Question: Let me try ask this again with a code snippet with what I have tried
I'm trying to format a Jquery autocomplete to include a heading for each of the data sources and to highlight the term. I'm using Codeigniter and thought maybe the easiest would be to format it before i send it back:
'''
$( ".auto-search" ).autocomplete({
source: '/json/autocomplete_search',
minLength: 2,
});
'''
'''
public function autocomplete_search()
{
$term = $this->input->get('term');
//load model and get results
$this->load->model("mymodel");
$results1= $this->mymodel->search_one($term);
$results2= $this->mymodel->search_two($term);
//Start JSON string
$json='[';
//first source
if ($result1->num_rows() > 0)
{
$json .= '{"value":"<h3>Heading One<h3>"}';
foreach ($results1->result_array() as $r1)
{
$result = str_replace($term,"<strong>".$term."</strong>",$r1['title']);
$json .= ',{"value":"'.$result.'"}';
}
}
//second source
if ($result2->num_rows() > 0)
{
if ($result1->num_rows() > 0){$json .= ',';}
$json .= '{"value":"<h3>Heading Two<h3>"}';
foreach ($results2->result_array() as $r2)
{
$result = str_replace($term,"<strong>".$term."</strong>",$r2['location']);
$json .= ',{"value":"'.$result.'"}';
}
}
//Close JSON string
$json .= ']';
echo $json;
}'
'''
Unfortunately I'm not getting a formatted output, instead, it actually adds the words < h1> and < strong> to the output. Here is sample output:

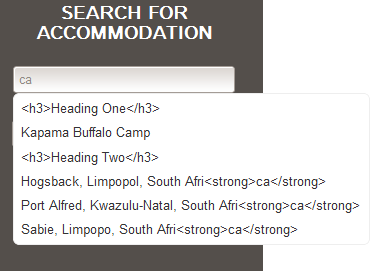
Answer: Okay so I've found a way to do it. Here is how I did it:
'''
$( ".auto-search" ).autocomplete({
source: '/hotpepper/json/autocomplete_search2',
minLength: 2,
open: function(event, ui) {
$(".ui-autocomplete .ui-menu-item a").each(function (i) {
var row = $(this).html();
row=row.replace(/&lt;/g,"<");
row=row.replace(/&gt;/g,">");
$(this).html(row);
});
},
});
'''
PHP(Codeigniter):
'''
public function autocomplete_search2()
{
$term = $this->input->get('term');
//load model and get results
$this->load->model("establishment_model");
$results1= $this->establishment_model->search_autocomplete_est($term);
$results2= $this->establishment_model->search_autocomplete_loc($term);
//Start JSON string
$json='[';
//first source
if ($results1->num_rows() > 0)
{
$header= "<h3 style='font-weight:bold'>Accommodation:</h3>";
$json .= '{"value":"'.$header.'"}';
foreach ($results1->result_array() as $r1)
{
$result = str_replace($term,"<strong style='color:#C00'>".$term."</strong>",$r1['establishment_name']);
$json .= ',{"value":"'.$result.'"}';
}
}
//second source
if ($results2->num_rows() > 0)
{
if ($results1->num_rows() > 0){$json .= ',';}
$header= "<h3 style='font-weight:bold'>Destinations:</h3>";
$json .= '{"value":"'.$header.'"}';
foreach ($results2->result_array() as $r2)
{
$result = str_replace($term,"<strong style='color:#C00'>".$term."</strong>",$r2['establishment_location']);
$json .= ',{"value":"'.$result.'"}';
}
}
//Close JSON string
$json .= ']';
echo $json;
}
'''
Since auto-complete escapes my html that I send through, I just unescape it by replacing '&lt;' and '&gt;' with <> when i open the auto complete box.
EDIT:
Also had to add the following event to format the result back:
'''
close: function(event, ui) {
var result = $(this).val();
if (result.search("</h3>") ==-1)
{
result=result.replace(/<strong style='color:#C00'>/g,"");
result=result.replace(/<\/strong>/g,"");
}
else
{
result="";
}
$(this).val(result);
}
'''